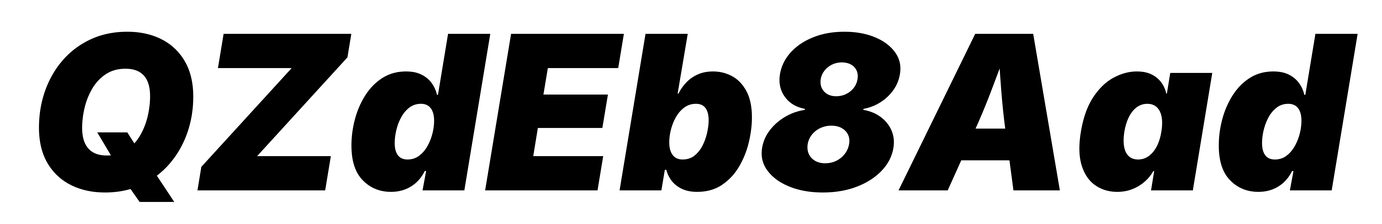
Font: Inter-Italic_Black_Italic